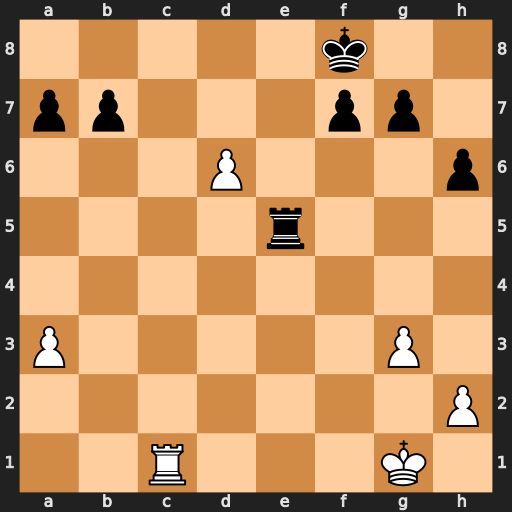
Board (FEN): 5k2/pp3pp1/3P3p/4r3/8/P5P1/7P/2R3K1
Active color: w
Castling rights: -
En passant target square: -
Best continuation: Rc8+ Re8 d7 Rd8 Rxd8+